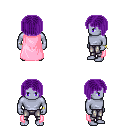
a pixel art fantasy rpg character, male body template, dark elf, purple skin, pink cape, metal pants, purple pageboy hairstyle, bracelets, four views (front, back, left, right), 2x2 character sprite sheet, small pixel art, hard edges, no anti-aliasing